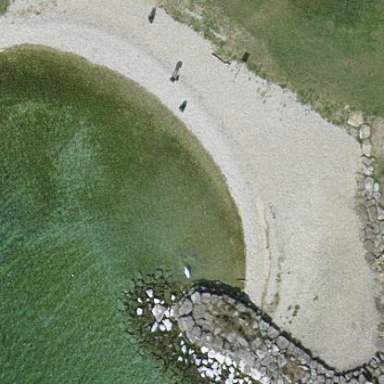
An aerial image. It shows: Beach with pebblestone surface.